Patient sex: M
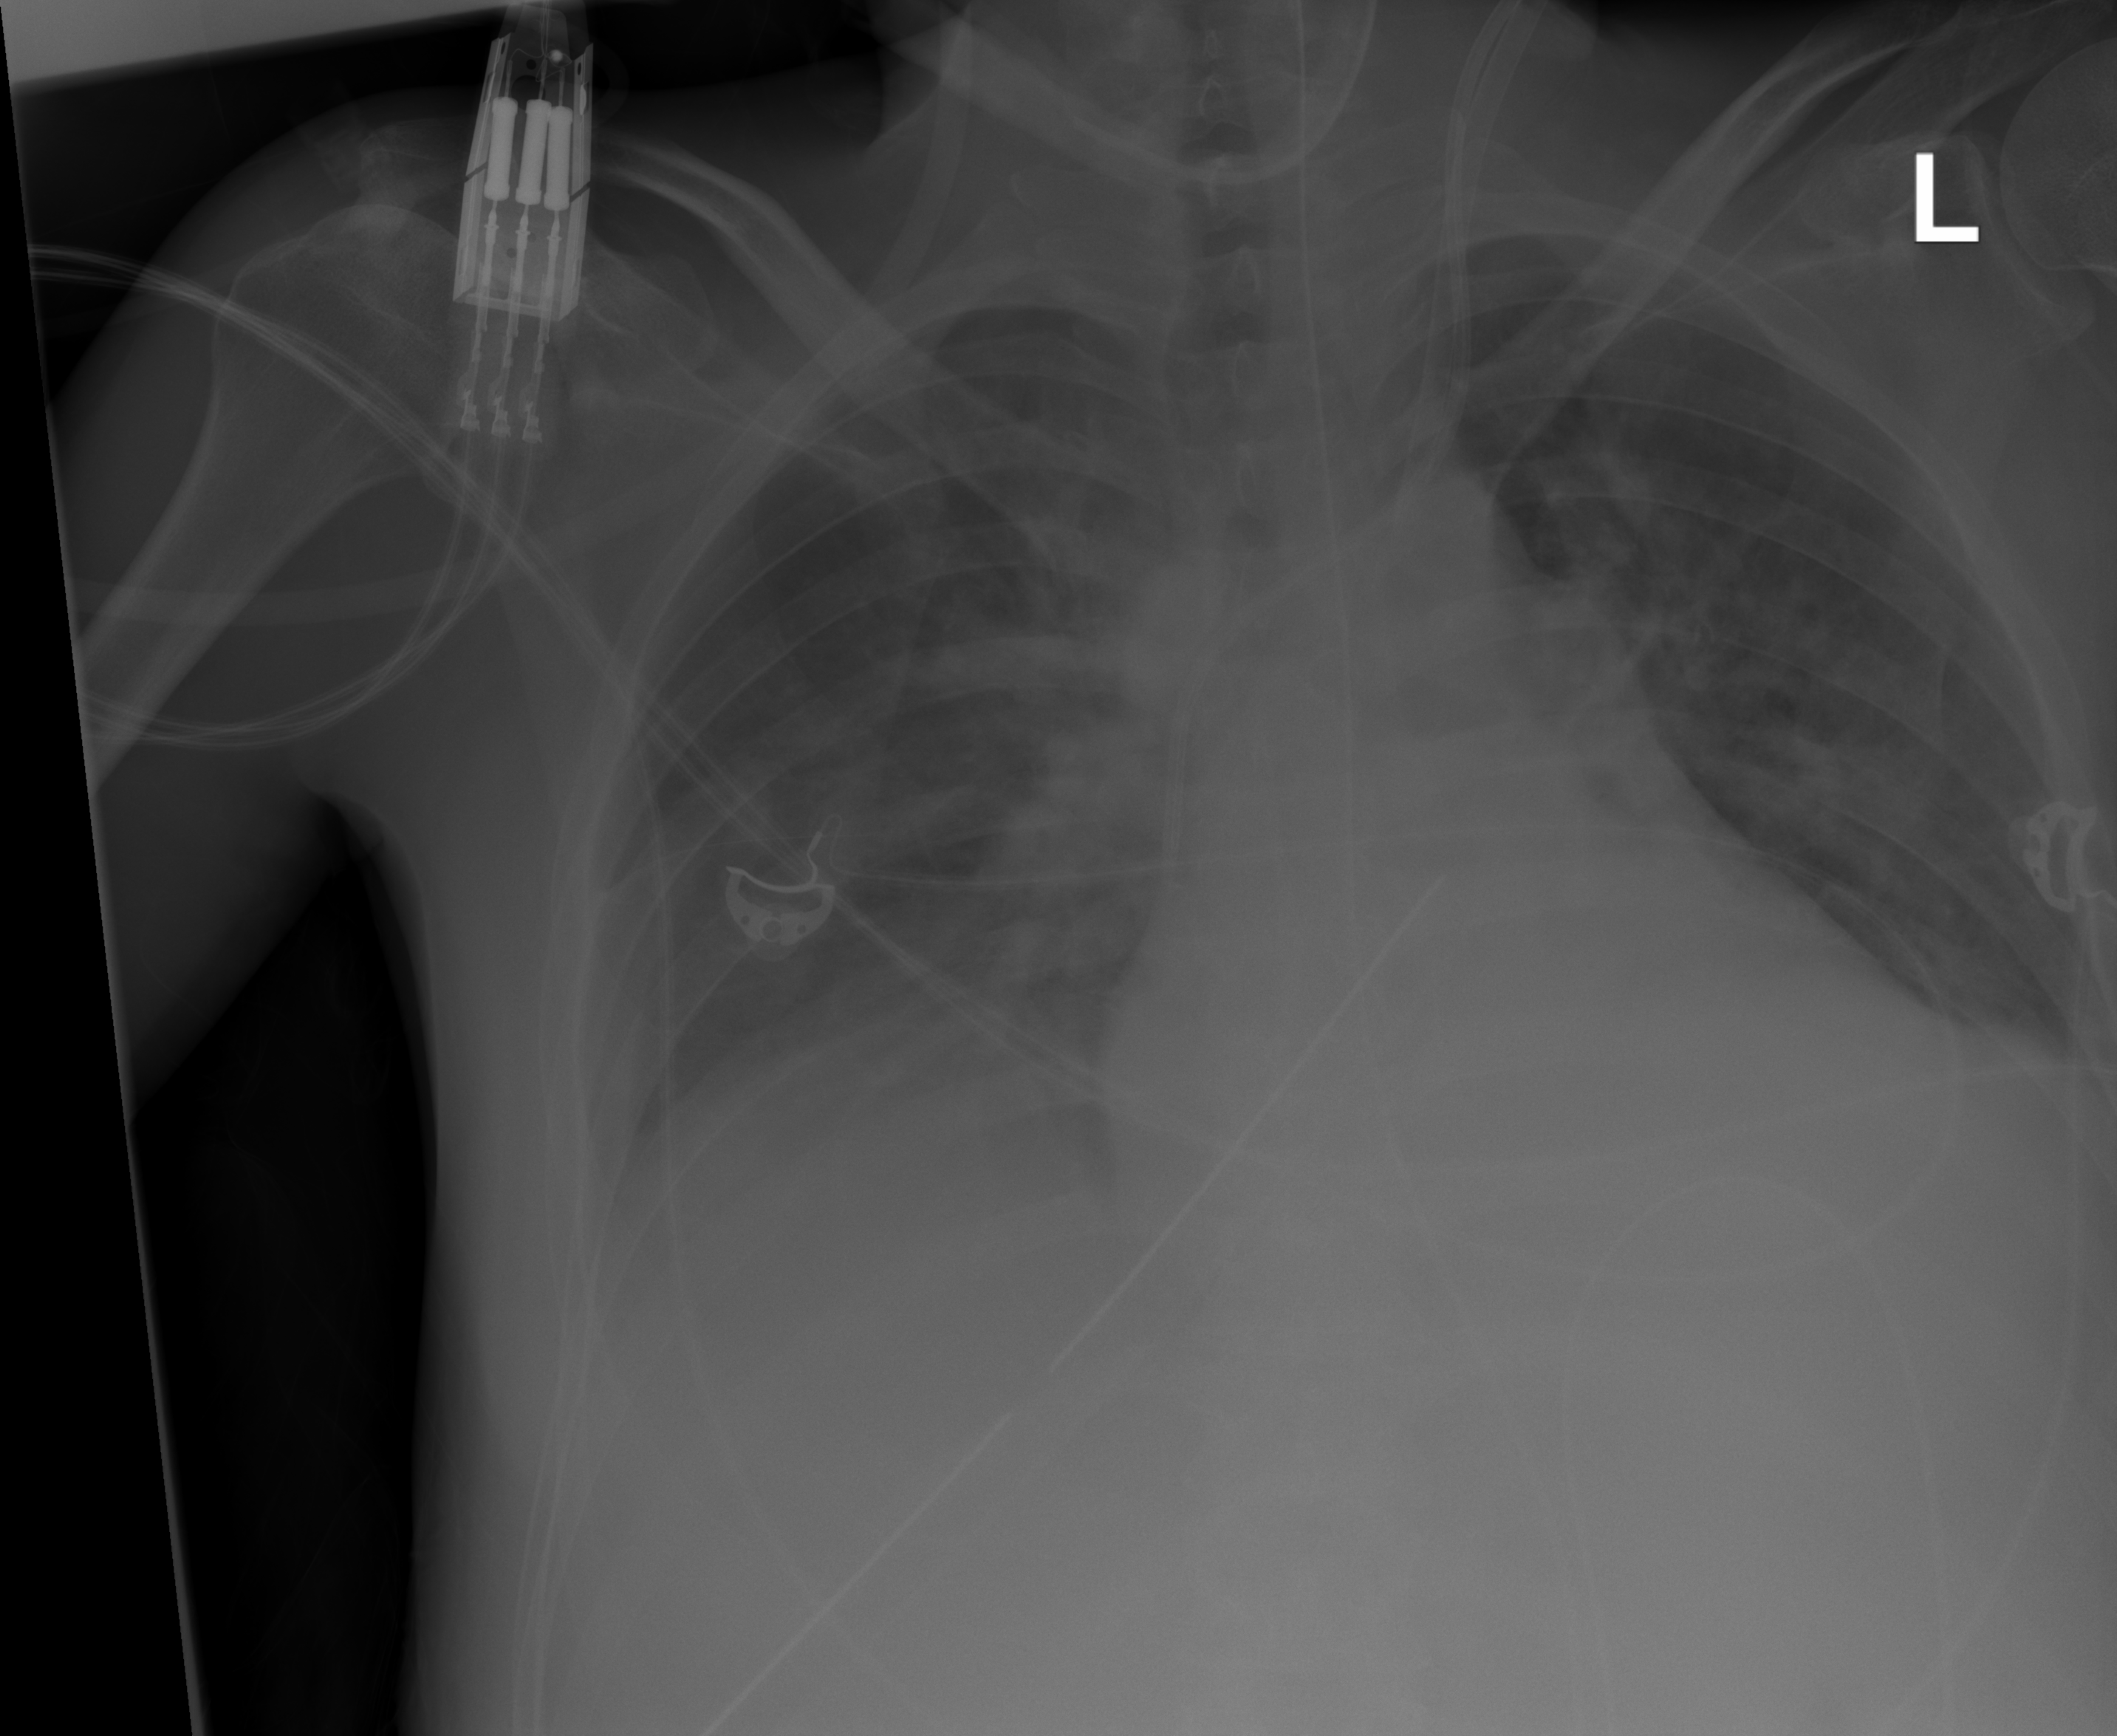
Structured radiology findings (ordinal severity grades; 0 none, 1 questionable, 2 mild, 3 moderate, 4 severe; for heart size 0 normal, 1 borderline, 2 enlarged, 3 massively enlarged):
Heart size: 0
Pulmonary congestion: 0
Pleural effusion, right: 2
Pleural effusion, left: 2
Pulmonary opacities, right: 2
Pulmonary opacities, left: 0
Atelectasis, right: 0
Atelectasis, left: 0